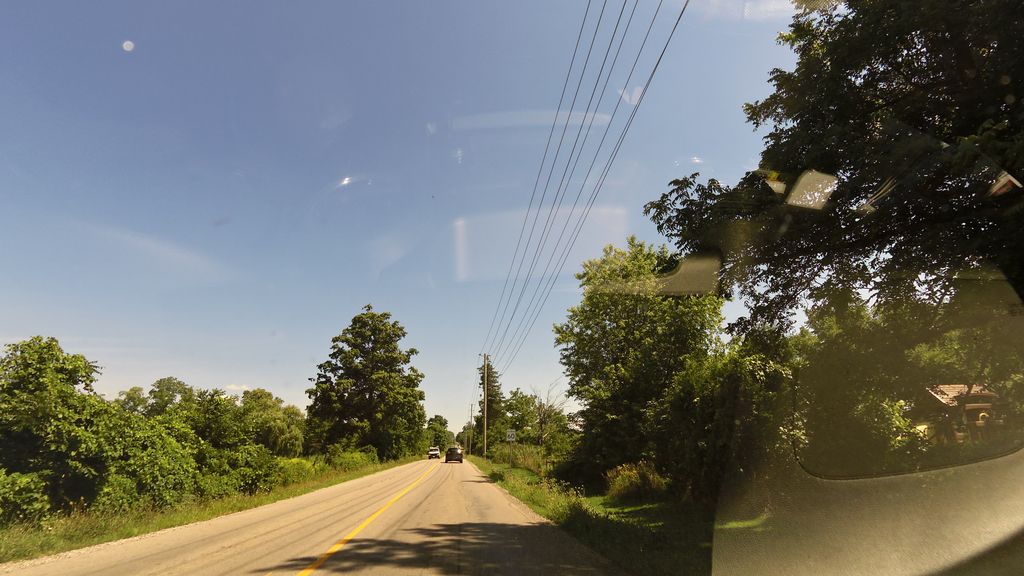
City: hamilton